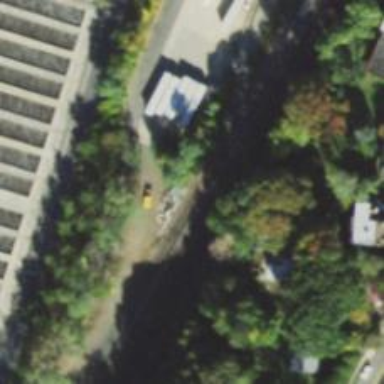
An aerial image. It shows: Rail spur service.